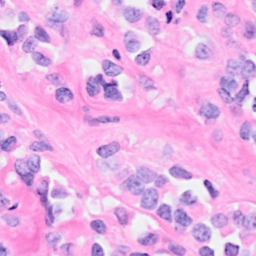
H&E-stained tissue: Breast